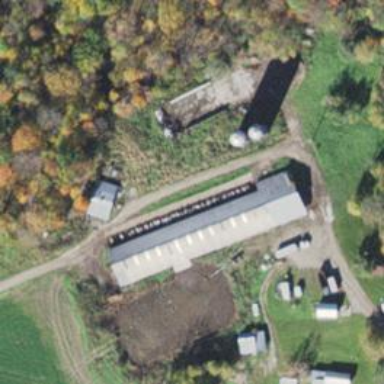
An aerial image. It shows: Farm building.